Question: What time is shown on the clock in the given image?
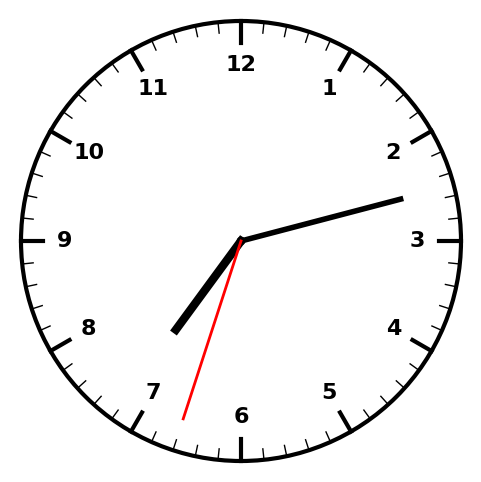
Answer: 07:12:33